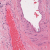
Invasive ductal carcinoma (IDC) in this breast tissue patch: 1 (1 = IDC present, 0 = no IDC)